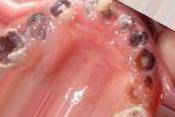
Condition: Caries